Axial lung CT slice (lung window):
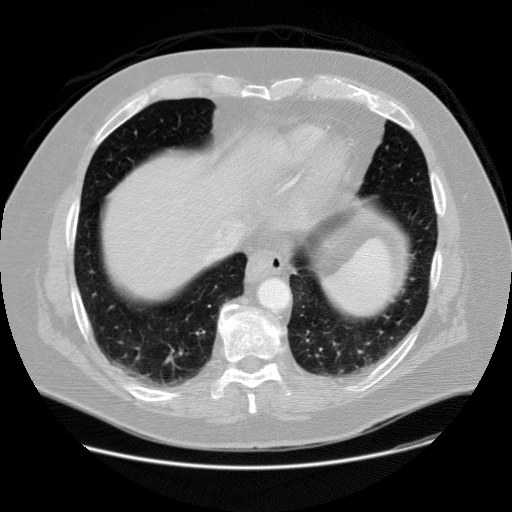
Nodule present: no